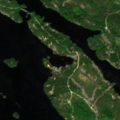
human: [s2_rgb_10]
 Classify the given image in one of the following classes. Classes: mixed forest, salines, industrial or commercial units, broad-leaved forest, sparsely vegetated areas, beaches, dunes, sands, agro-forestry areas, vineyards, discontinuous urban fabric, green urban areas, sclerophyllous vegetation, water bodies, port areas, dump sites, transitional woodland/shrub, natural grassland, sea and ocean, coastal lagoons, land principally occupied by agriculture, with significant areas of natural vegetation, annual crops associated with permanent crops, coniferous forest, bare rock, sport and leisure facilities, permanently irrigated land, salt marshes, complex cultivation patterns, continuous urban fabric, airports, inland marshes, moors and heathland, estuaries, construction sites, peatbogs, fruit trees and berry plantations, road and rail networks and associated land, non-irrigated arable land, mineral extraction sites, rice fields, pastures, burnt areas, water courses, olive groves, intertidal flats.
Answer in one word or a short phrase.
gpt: coniferous forest, mixed forest, water bodies